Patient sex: M
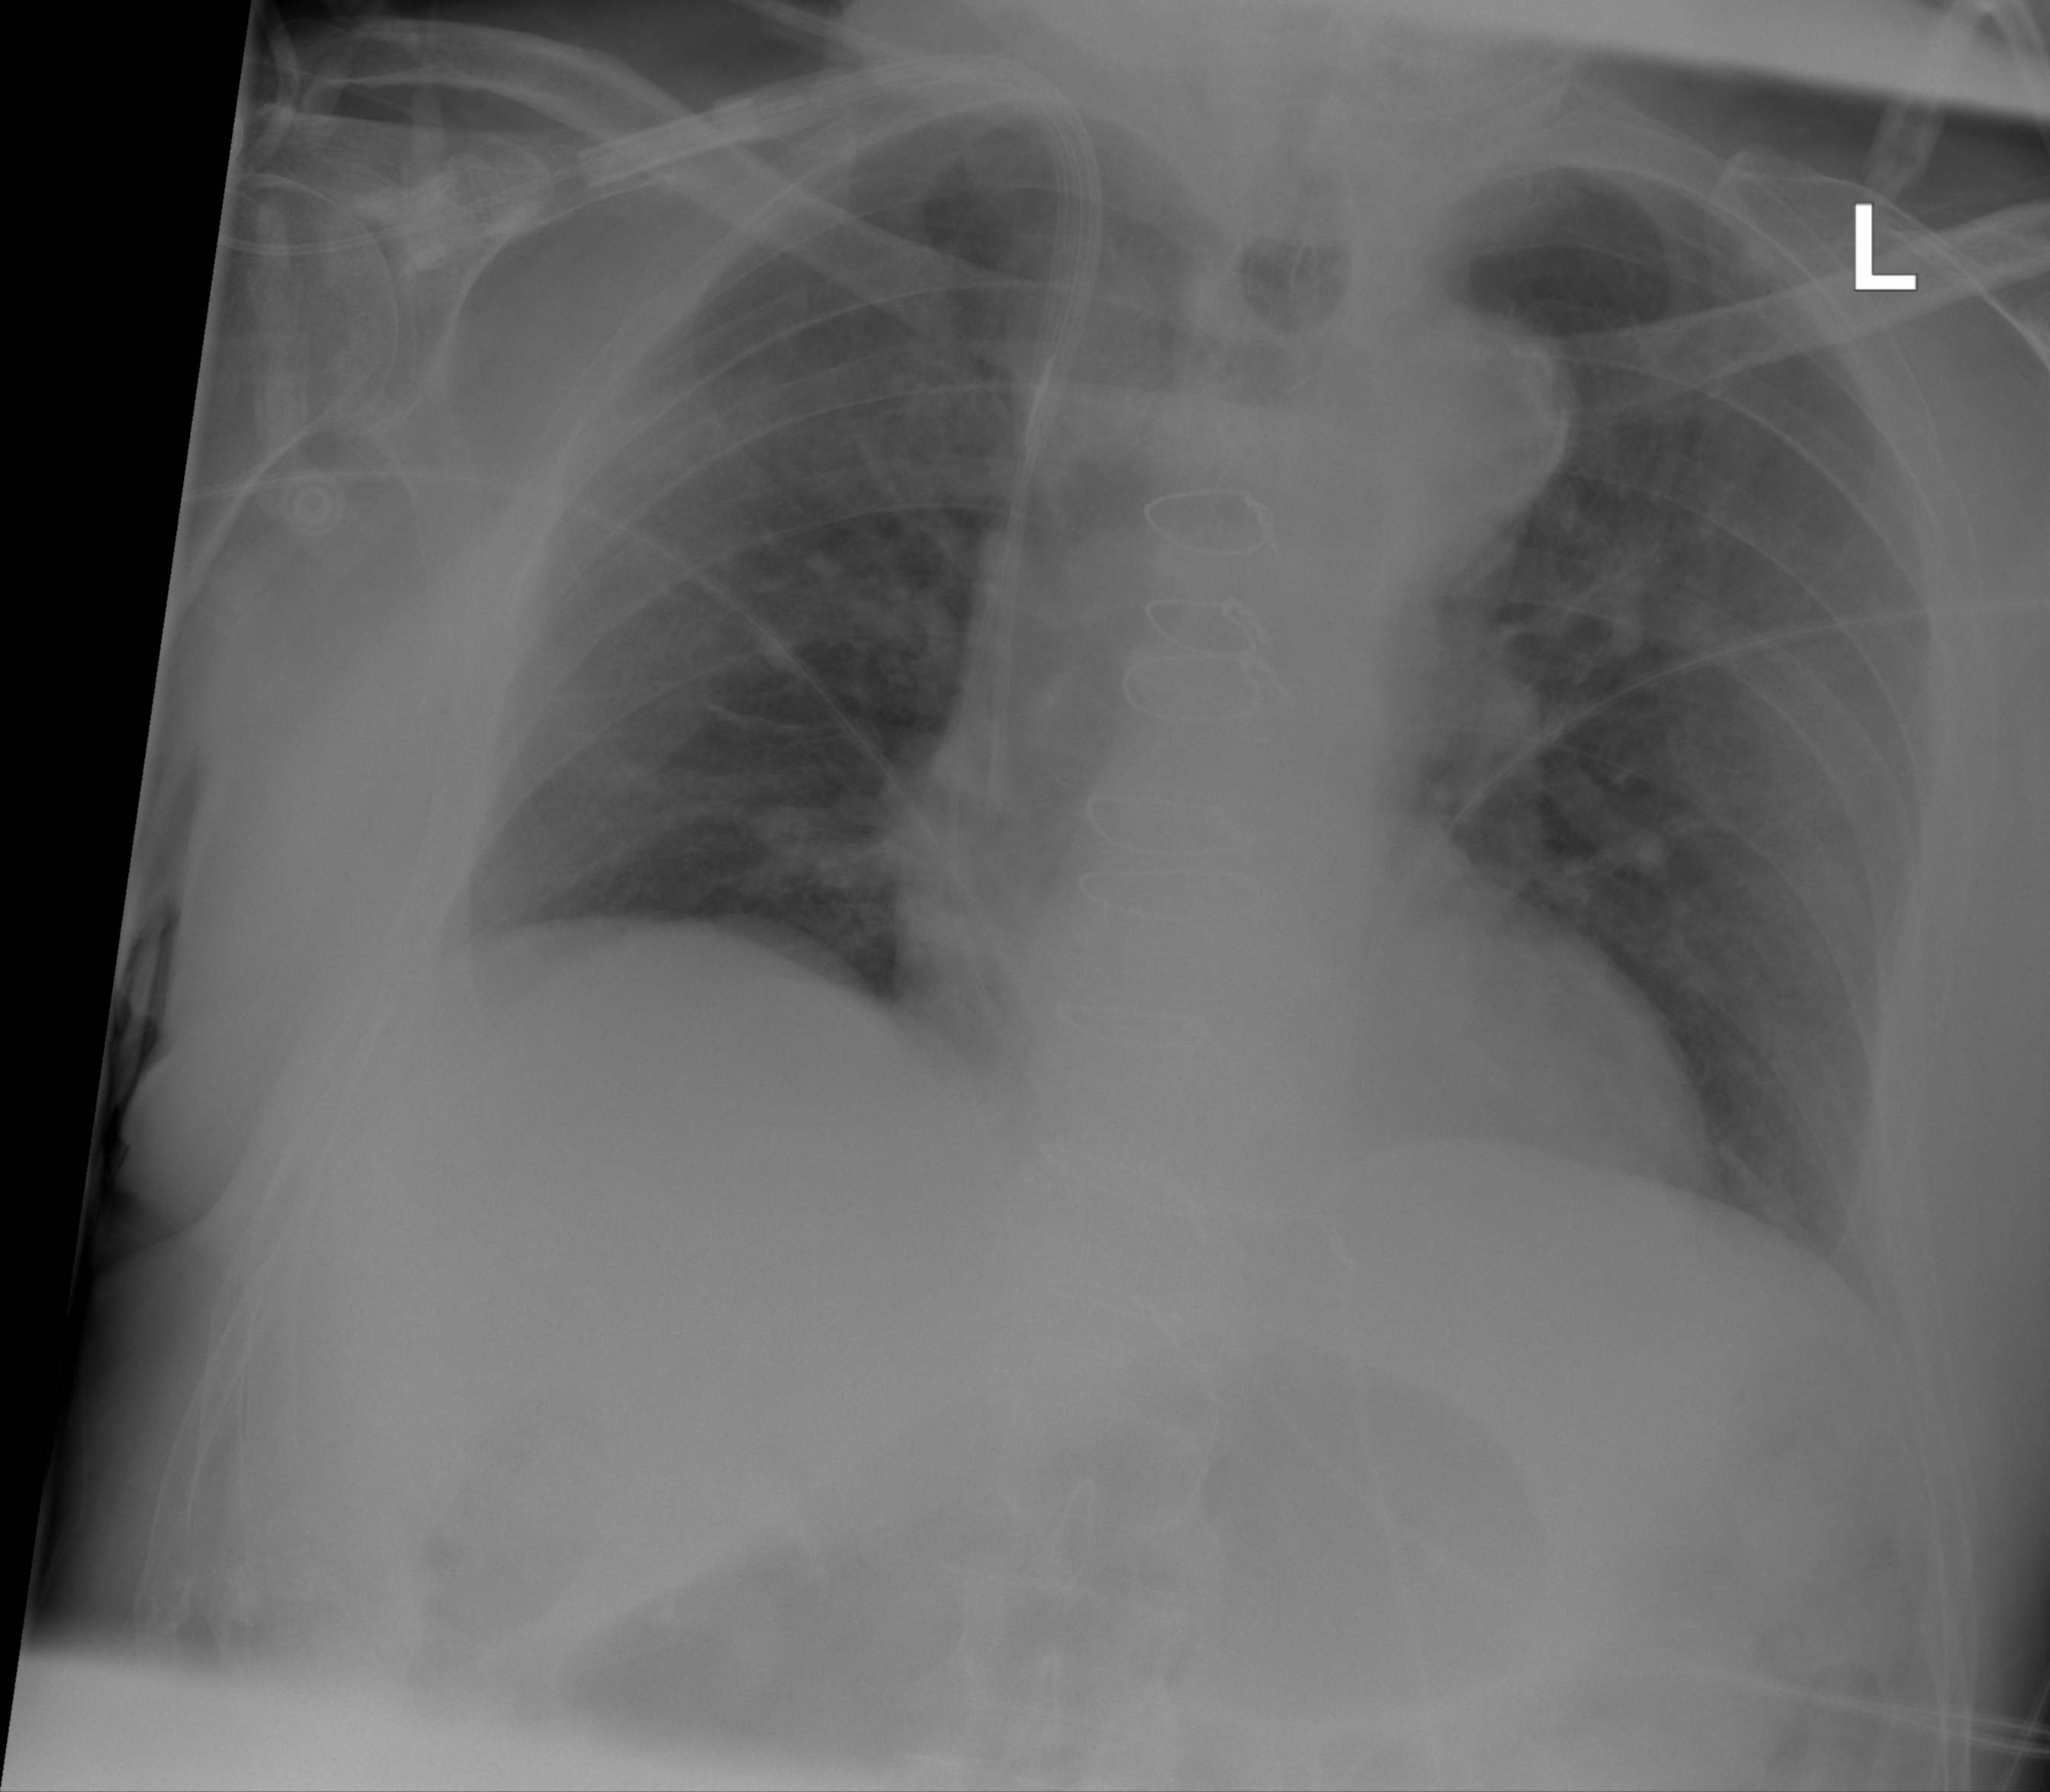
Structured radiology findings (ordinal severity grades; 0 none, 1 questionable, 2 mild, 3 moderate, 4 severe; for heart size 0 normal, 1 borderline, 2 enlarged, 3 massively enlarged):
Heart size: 1
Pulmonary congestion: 0
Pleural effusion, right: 1
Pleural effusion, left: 0
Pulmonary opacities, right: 0
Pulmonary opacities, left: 0
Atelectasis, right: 0
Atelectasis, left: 0